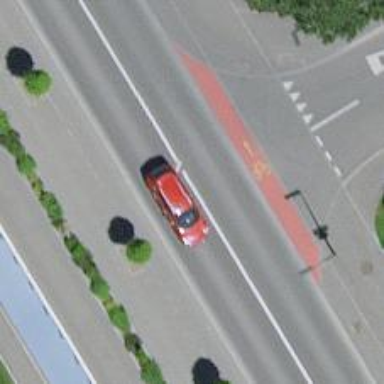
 there is cycle track on both sides of the road."